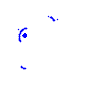
Particle: kaon